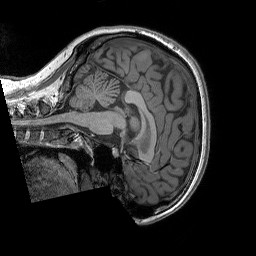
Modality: T1w
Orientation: sagittal
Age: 31
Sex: female
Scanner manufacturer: siemens
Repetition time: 2.25 s
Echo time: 0.00302 s